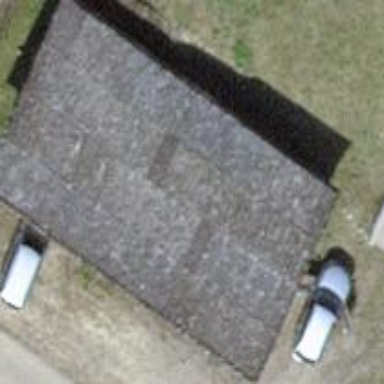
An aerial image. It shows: Shed building.